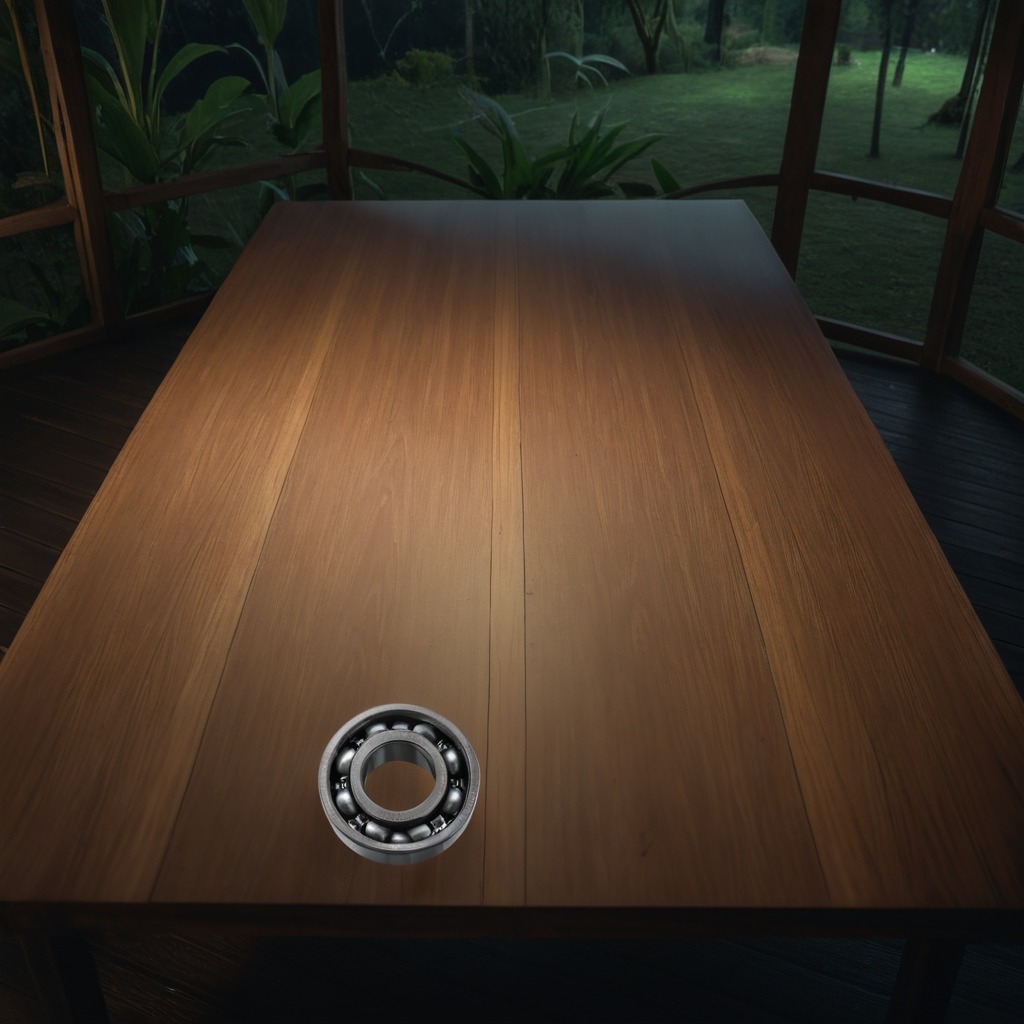
A metal ball bearing is lying on the wooden table.